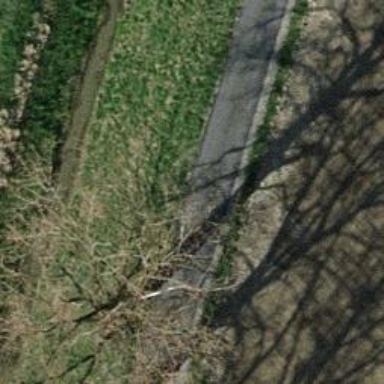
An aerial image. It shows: Row of trees in natural setting.